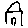
Label: house